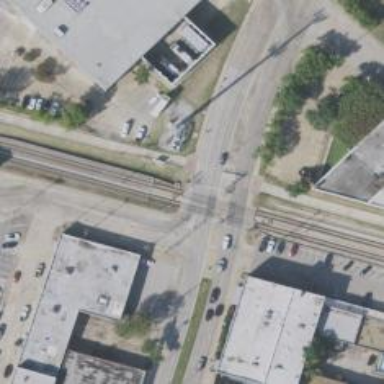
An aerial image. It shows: Railway crossing.